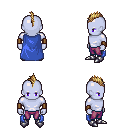
a pixel art fantasy rpg character, male body template, dark elf, purple skin, blue cape, magenta pants, blonde mohawk hairstyle, leather bracers, metal boots, four views (front, back, left, right), 2x2 character sprite sheet, small pixel art, hard edges, no anti-aliasing